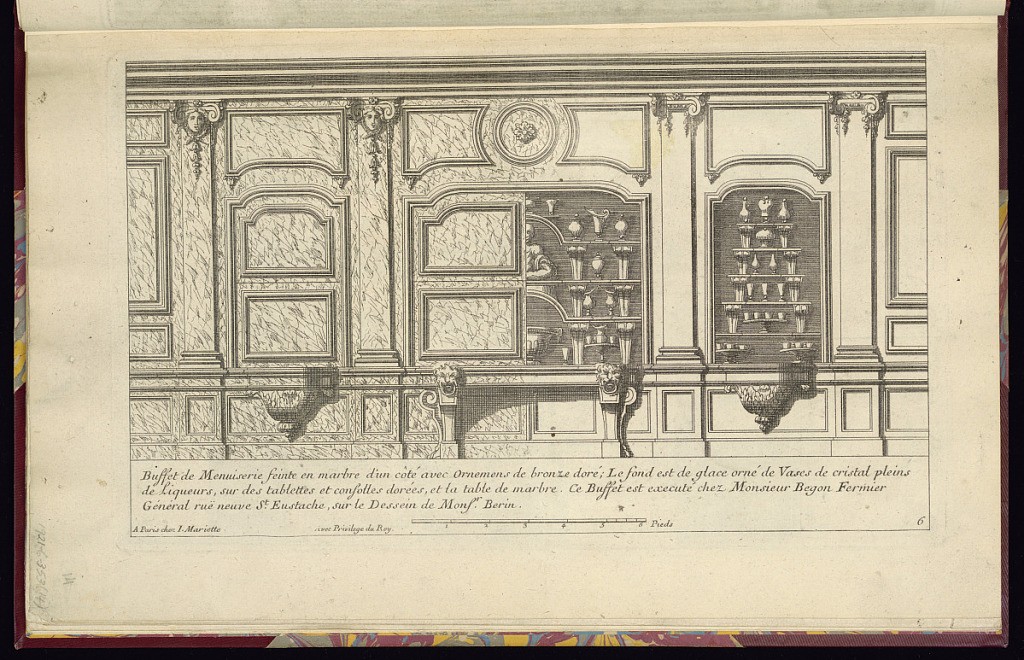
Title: Design for a Buffet
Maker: Jean Berain, the elder, French, 1640-1711
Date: ca.1680–1710
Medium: Etching and engraving on laid paper
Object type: Print
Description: Design for an interior wall elevation featuring a large buffet set into the wall for the Parisian house of Mr. Begon, designed by Mr. Berin. The large central buffet is set into the wall with two smaller flanking buffets, also set into the wall, framed by sculpted molded frames, with shelves supported by brackets. The right half of the design shows inside of the shelves with vases, ewers, cups, and basins on display with a seated buddha figure in the upper center. The left half of the design shows the buffets closed from view with marble paneling. Pilasters divide each section of the wall, with more ornate capitals featuring masks and fleurons motifs on the left side. There is a console table in front of the central buffet with semi-circular basins in front of the side buffets, decorated with acanthus leaves. There is a scale below. The plate is titled, signed, and numbered.